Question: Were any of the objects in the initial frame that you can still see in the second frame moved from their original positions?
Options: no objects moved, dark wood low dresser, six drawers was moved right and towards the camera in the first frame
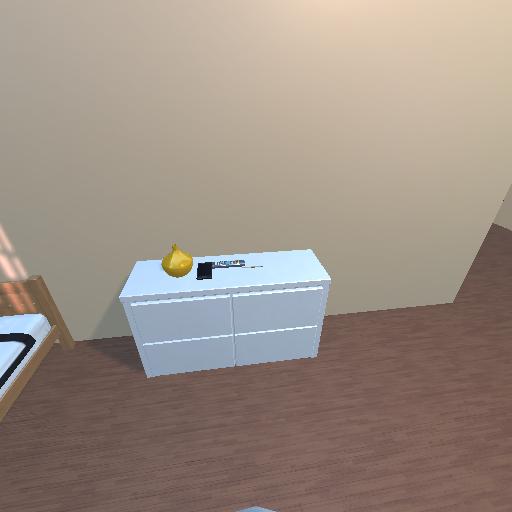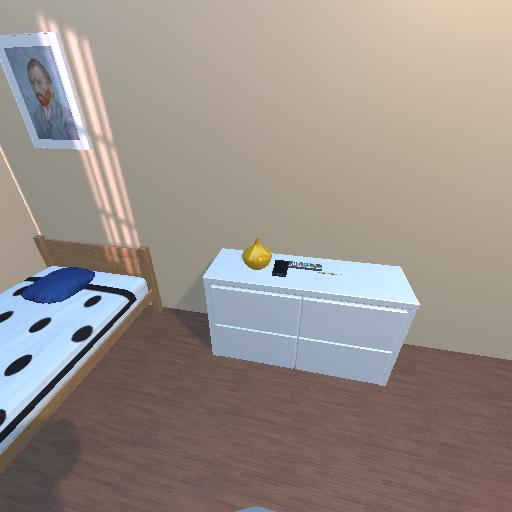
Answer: no objects moved